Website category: auto
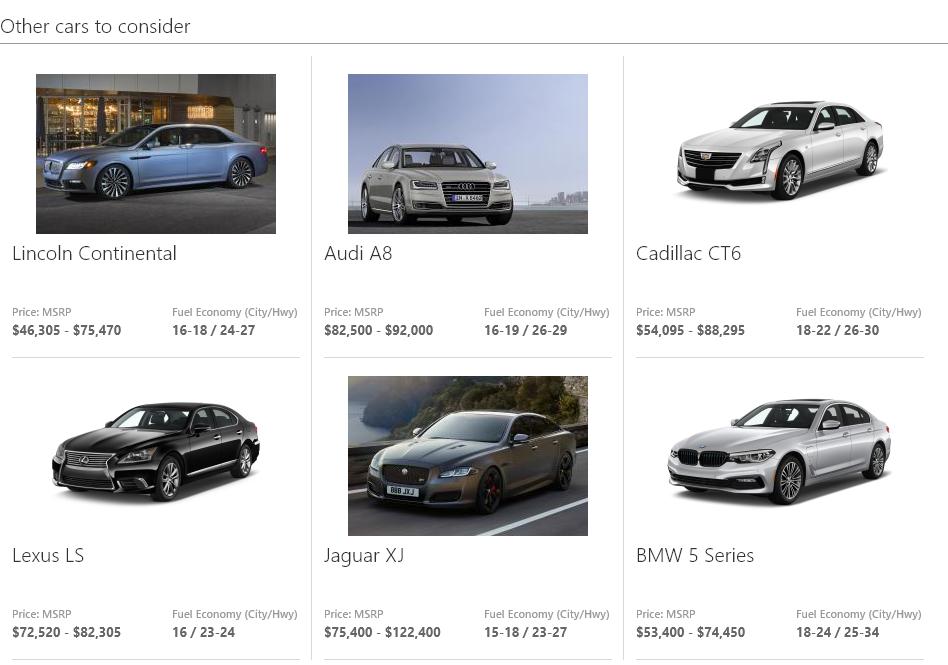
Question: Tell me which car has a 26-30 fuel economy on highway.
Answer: Cadillac CT6

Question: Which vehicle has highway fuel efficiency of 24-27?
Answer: Lincoln Continental

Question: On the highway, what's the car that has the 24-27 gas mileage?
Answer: Lincoln Continental

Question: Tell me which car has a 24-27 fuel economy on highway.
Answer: Lincoln Continental

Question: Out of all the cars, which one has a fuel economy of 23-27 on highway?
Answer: Jaguar XJ

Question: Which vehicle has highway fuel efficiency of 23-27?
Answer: Jaguar XJ

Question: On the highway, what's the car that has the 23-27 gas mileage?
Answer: Jaguar XJ

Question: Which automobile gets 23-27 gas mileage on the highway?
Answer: Jaguar XJ

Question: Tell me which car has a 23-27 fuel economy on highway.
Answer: Jaguar XJ

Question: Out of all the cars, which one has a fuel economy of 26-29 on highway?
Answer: Audi A8

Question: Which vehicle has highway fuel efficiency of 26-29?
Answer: Audi A8

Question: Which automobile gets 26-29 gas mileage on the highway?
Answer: Audi A8

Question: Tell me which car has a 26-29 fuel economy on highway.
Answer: Audi A8

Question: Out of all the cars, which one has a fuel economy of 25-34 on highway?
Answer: BMW 5 Series

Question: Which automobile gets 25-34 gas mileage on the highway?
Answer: BMW 5 Series

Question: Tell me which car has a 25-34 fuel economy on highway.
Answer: BMW 5 Series

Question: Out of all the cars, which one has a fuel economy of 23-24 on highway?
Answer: Lexus LS

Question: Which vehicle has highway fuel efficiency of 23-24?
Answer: Lexus LS

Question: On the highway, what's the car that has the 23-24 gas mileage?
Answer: Lexus LS

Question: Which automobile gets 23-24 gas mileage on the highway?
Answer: Lexus LS